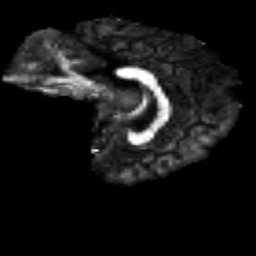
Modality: FA
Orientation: sagittal
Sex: female
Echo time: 0.114 s